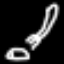
Label: fork